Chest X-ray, PA view. Patient: 55 years old, sex F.
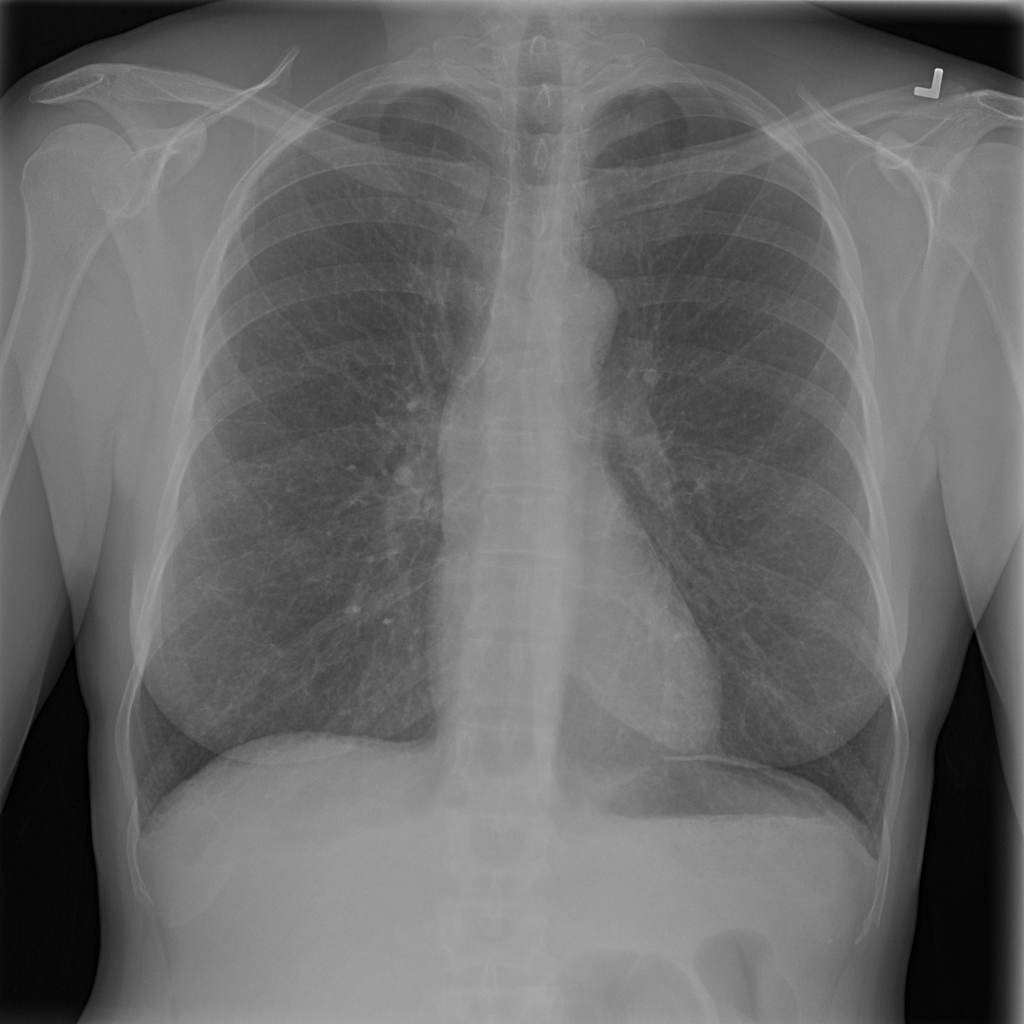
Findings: No Finding